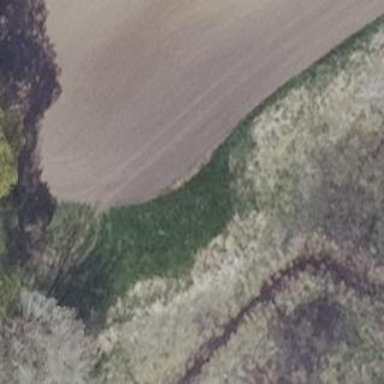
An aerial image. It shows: Landscape covered with heath.